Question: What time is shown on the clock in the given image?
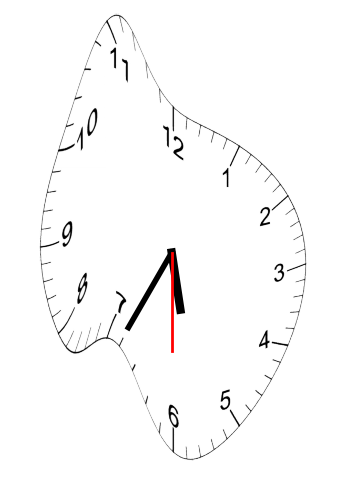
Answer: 05:34:30